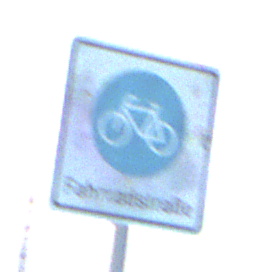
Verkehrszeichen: BeginnFahrradstrasse
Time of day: SunriseSunset
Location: Outdoor (Nature)
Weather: PartlyCloudy
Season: NotSpecified
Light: Natural